Две одинаковые петли с током $I$ расположены в параллельных плоскостях. Их центры лежат на одной нормали к обеим плоскостям (см. рисунок). Из точки $O$ пересечения общей нормали с плоскостью, параллельной и равноудалённой от плоскостей петель, стартует с начальной скоростью $v_0$, лежащей в этой же плоскости.
Что можно сказать про значение и направление скорости электрона, когда он будет очень далеко от петель?
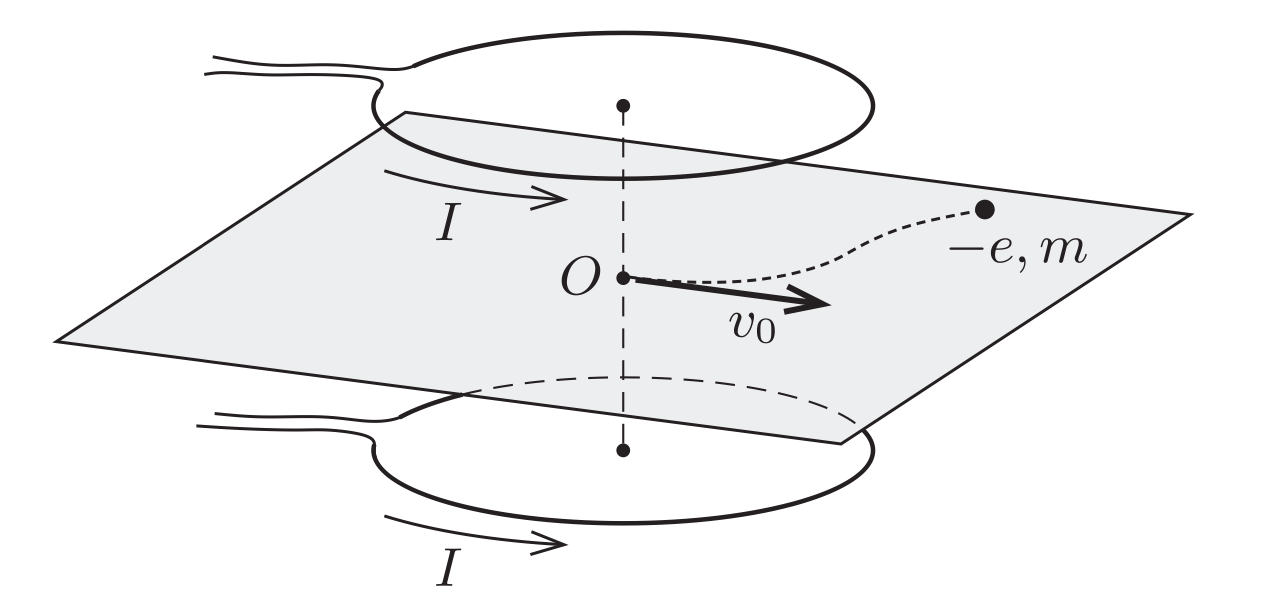
Ответ: Электрон будет двигаться в радиальном относительно центра $O$ направлении с неизменной скоростью $v_0$
Темы:
T, ★, Электромагнетизм, Магнитный поток, Движение в магнитном поле, Момент импульса, 200 задач